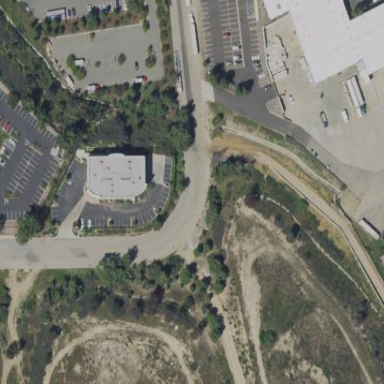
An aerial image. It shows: Commercial area.